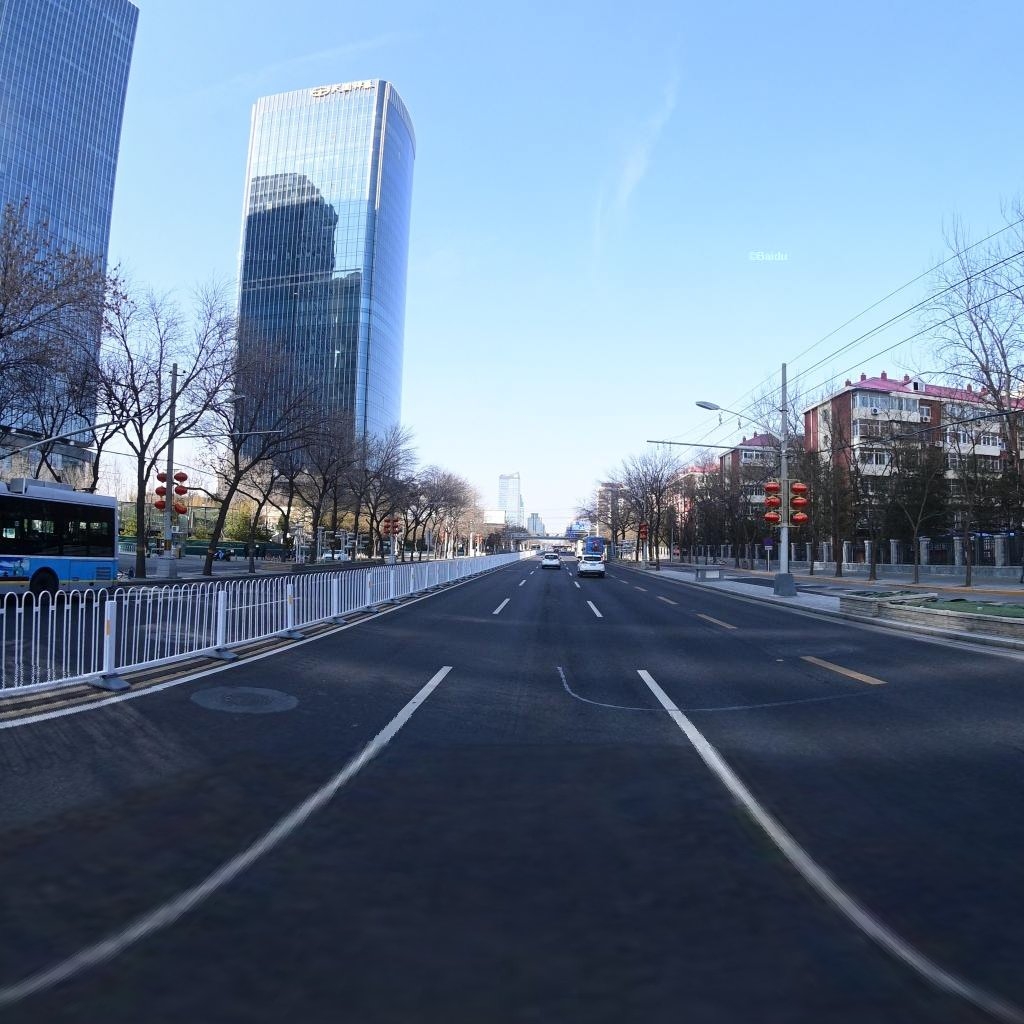
Region: Chaoyang
Road damage annotations: transverse patch, manhole cover